Question: The picture describes a maze problem, where green is the starting position and red is the end point. Find the length of the shortest path.
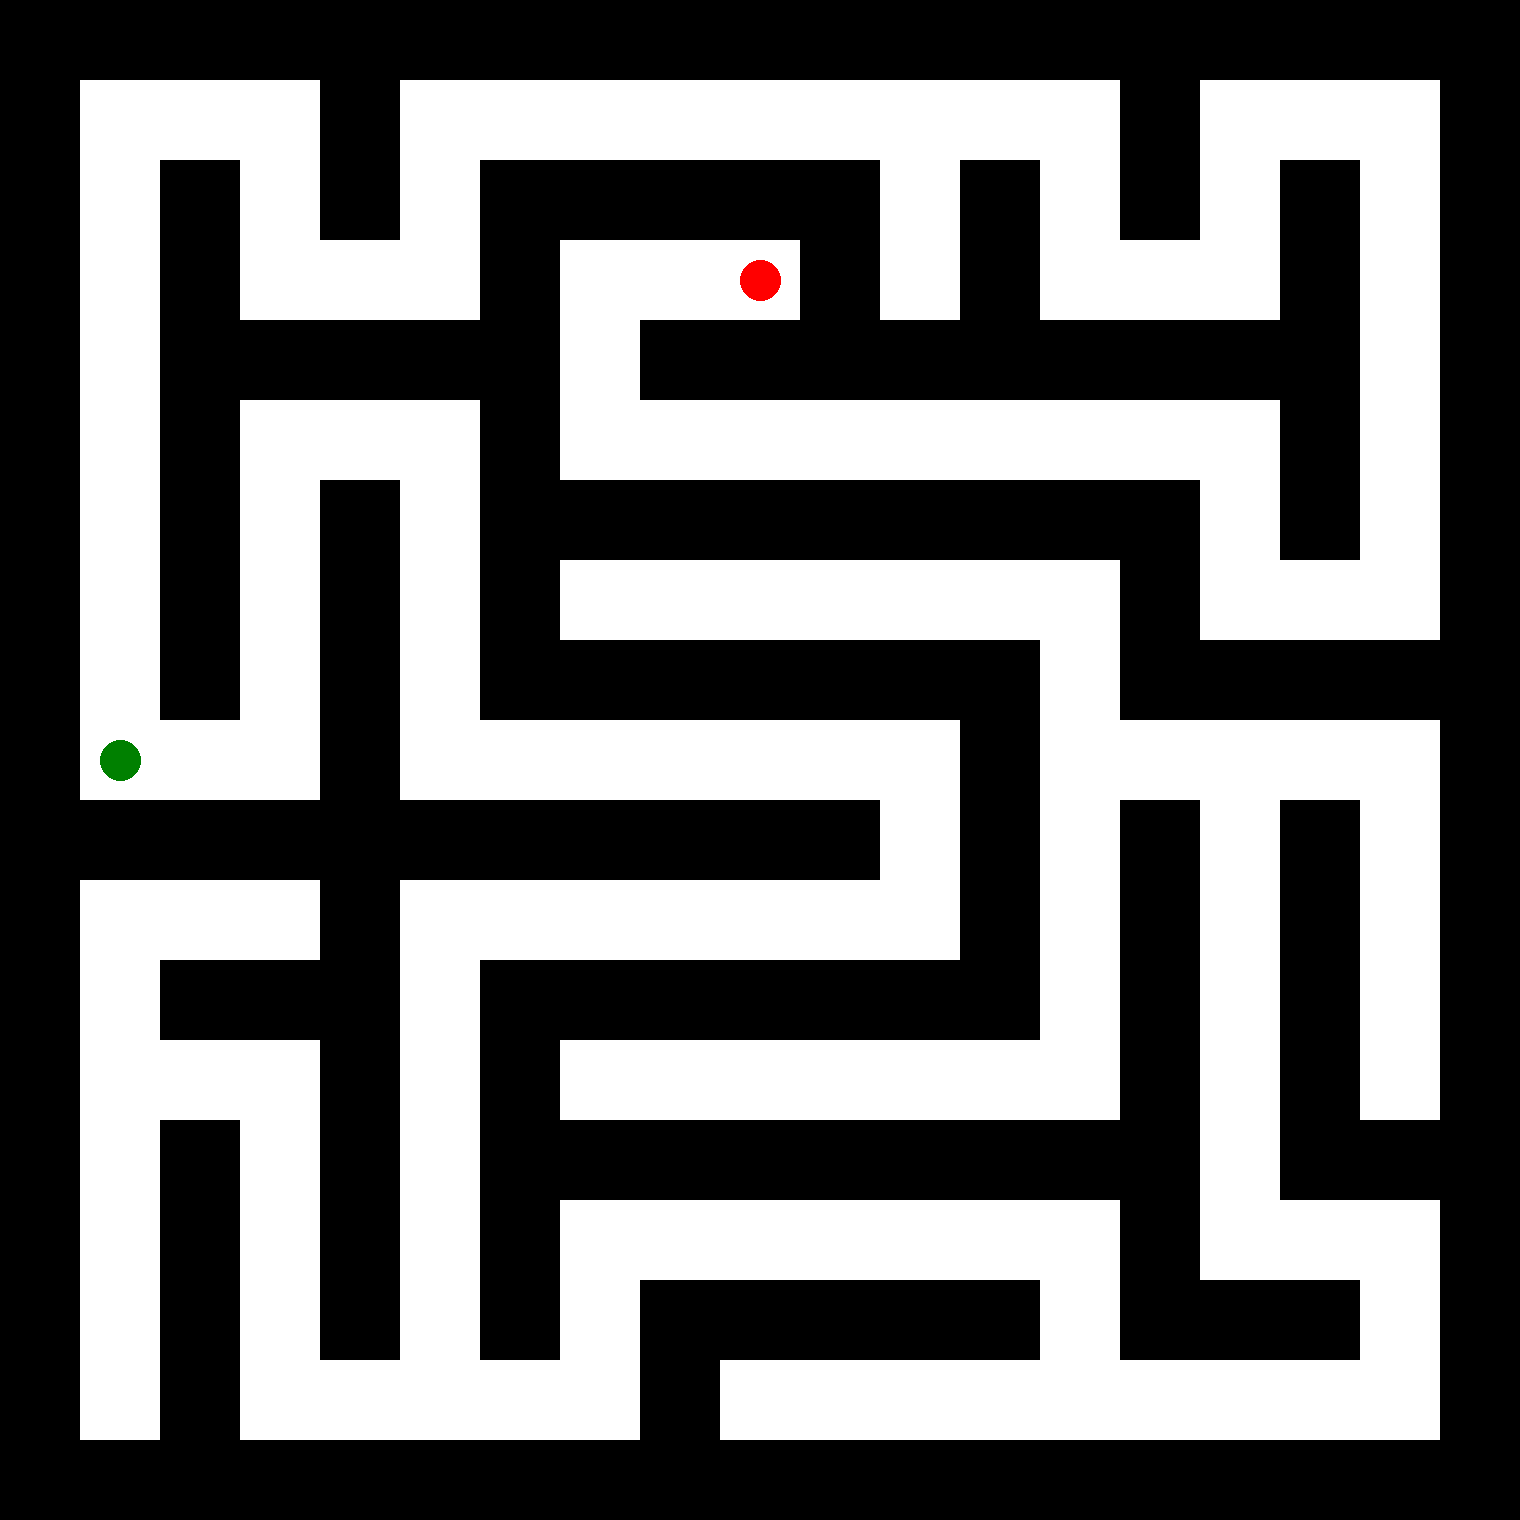
Answer: 54